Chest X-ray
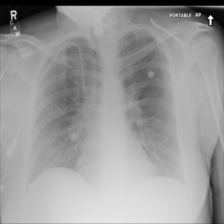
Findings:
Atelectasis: negative
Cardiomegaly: negative
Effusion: negative
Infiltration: negative
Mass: negative
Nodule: negative
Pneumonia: negative
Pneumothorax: negative
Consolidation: negative
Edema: positive
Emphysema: negative
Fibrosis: negative
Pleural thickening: negative
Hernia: negative